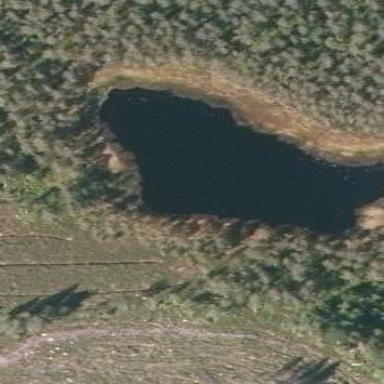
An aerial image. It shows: Serene lake.